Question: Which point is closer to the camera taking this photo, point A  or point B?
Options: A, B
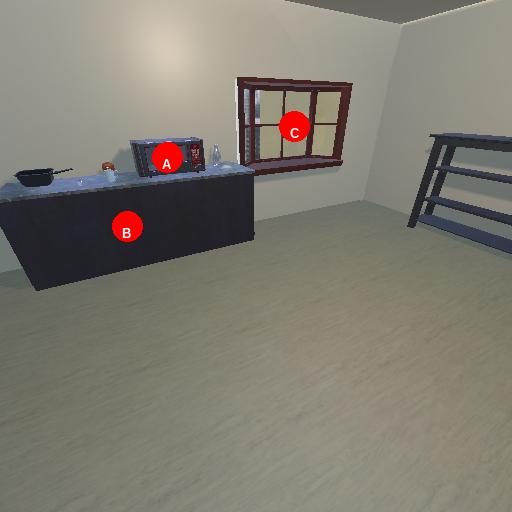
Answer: A